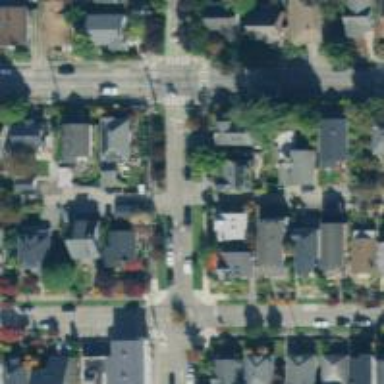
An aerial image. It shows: Residential road with separate sidewalk.